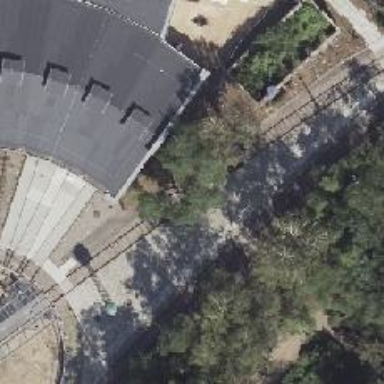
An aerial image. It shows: Preserved historic railway spur service with rails.